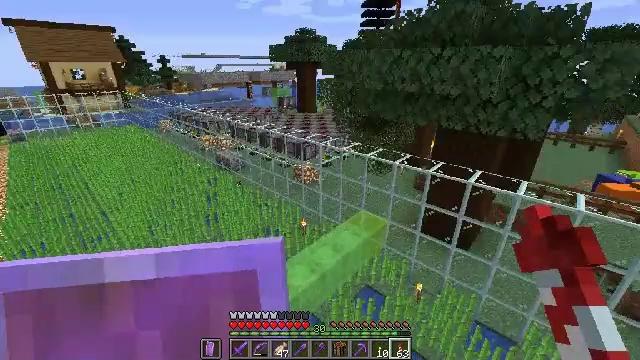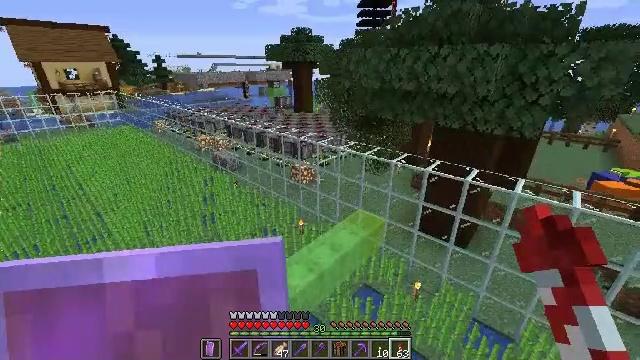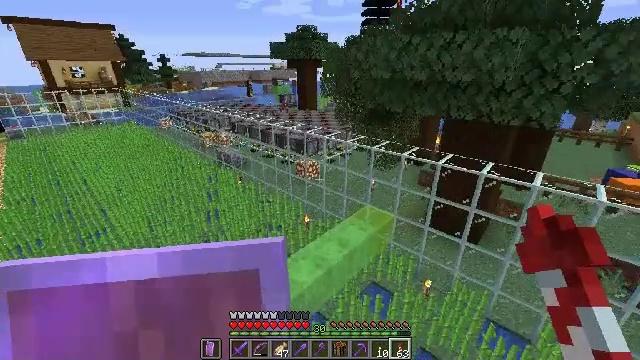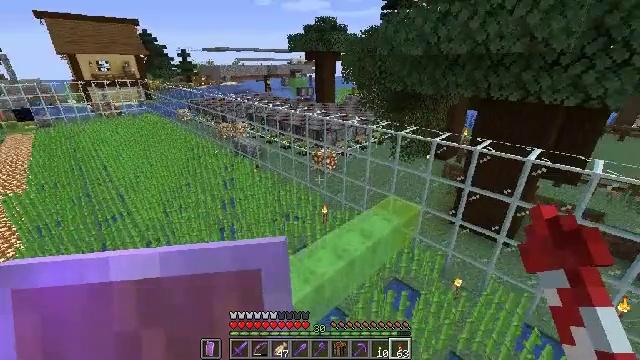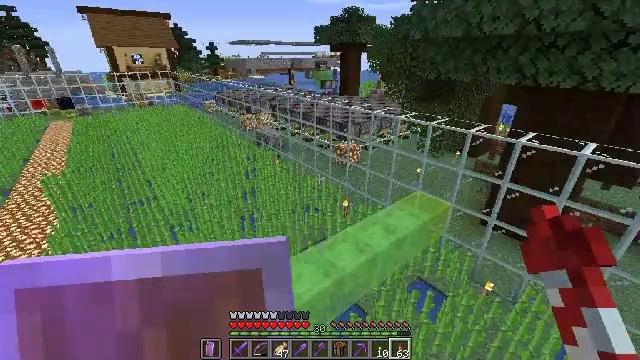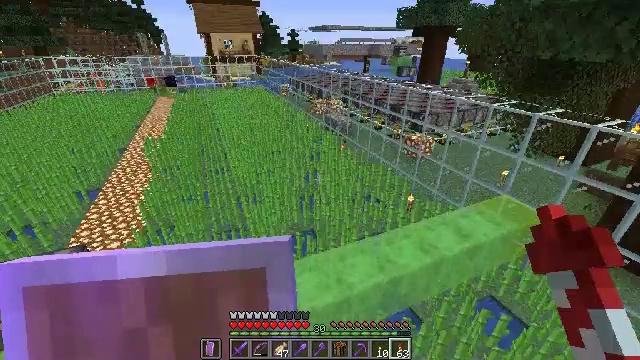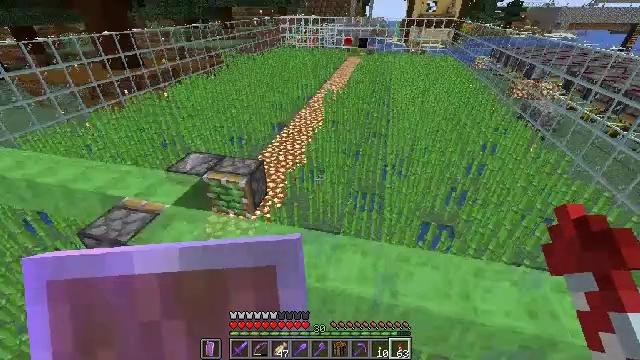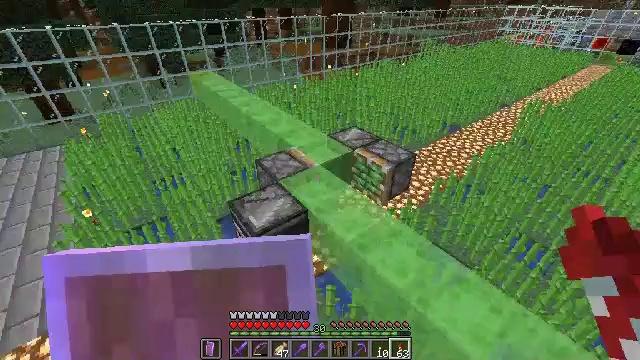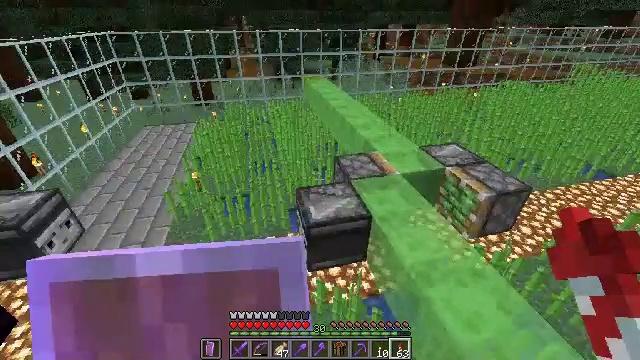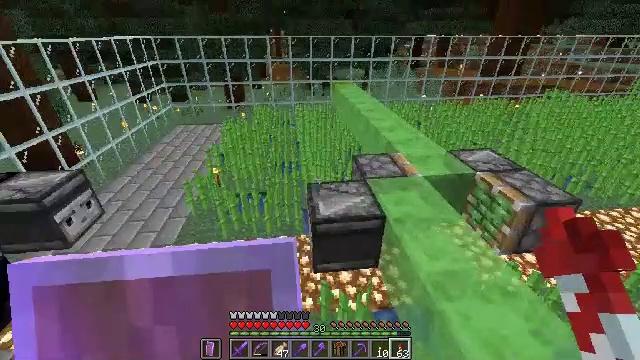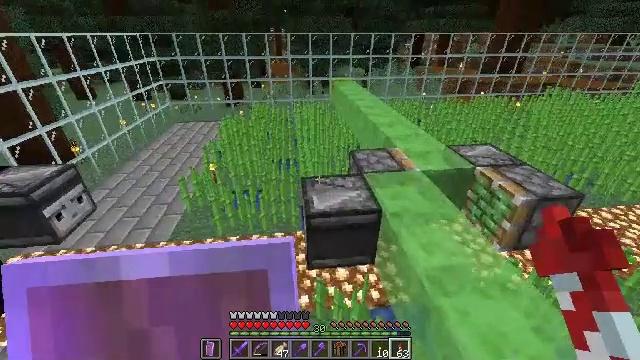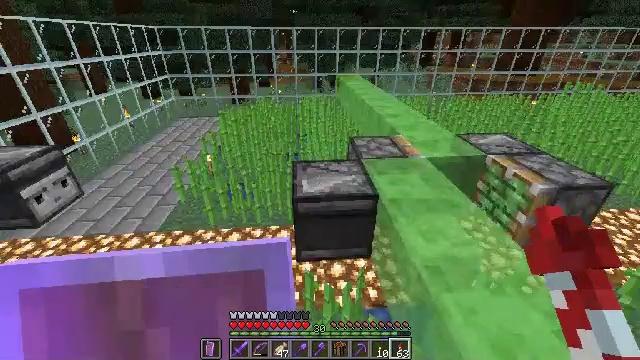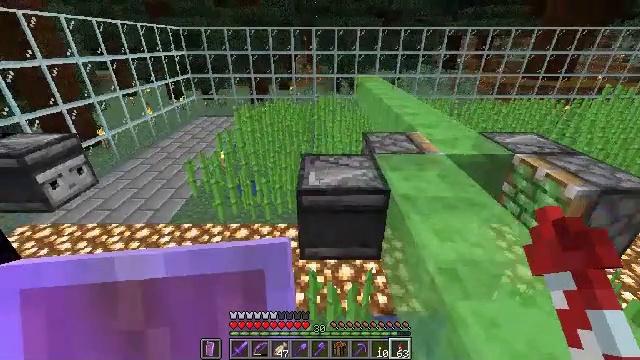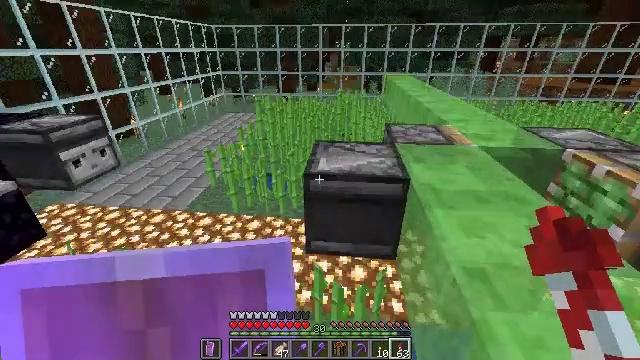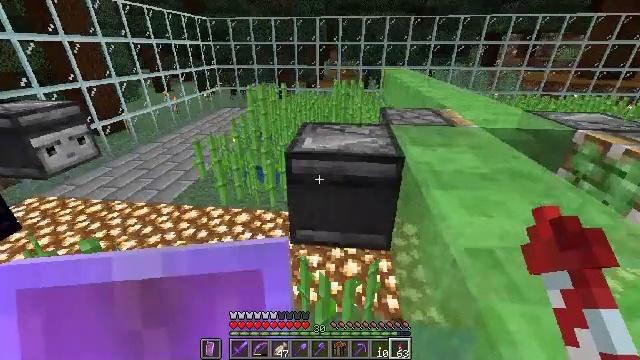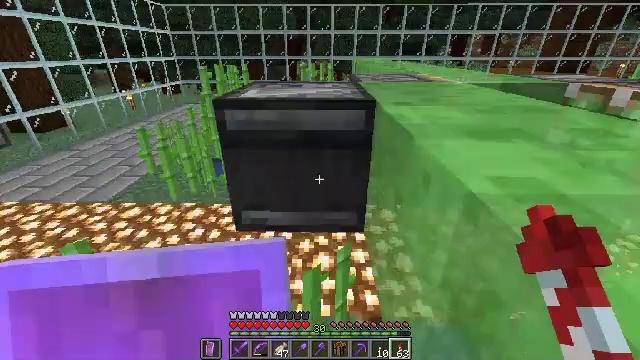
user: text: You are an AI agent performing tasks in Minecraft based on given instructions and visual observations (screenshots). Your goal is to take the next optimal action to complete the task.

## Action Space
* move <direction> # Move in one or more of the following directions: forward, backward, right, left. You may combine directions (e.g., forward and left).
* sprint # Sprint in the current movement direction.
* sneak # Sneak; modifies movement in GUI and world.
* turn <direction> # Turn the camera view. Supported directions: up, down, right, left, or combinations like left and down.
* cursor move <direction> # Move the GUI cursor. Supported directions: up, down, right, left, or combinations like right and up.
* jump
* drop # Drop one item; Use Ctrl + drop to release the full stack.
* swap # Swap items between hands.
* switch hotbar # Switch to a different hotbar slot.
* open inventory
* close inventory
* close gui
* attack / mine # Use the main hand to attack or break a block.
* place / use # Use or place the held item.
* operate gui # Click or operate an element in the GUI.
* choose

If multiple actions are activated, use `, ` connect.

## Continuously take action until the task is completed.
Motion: motion action
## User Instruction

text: Break the sticky piston to collect it.
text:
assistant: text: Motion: no_op
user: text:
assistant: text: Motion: no_op
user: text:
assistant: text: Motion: turn left
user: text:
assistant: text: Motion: turn left and down
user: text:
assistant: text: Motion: turn left and down
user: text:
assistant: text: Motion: turn left and down
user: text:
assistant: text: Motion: turn left and down
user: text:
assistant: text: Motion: turn left and up
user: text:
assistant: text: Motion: turn left and up
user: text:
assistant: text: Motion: no_op
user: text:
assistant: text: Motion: turn left
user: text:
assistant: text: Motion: turn left and up
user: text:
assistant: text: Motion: turn left
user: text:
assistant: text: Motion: no_op
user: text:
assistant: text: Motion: turn right
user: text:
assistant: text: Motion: turn right and up
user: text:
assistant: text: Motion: turn right and up
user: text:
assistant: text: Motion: sneak, turn right and up
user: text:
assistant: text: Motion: sneak
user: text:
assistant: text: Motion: sneak
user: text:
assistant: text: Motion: sneak
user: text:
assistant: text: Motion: sneak
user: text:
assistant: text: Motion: sneak
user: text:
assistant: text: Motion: sneak, turn right and up
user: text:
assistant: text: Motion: sneak, turn right and up
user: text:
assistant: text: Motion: sneak, turn right and up
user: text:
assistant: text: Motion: sneak, turn right and up
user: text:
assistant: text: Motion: sneak, turn right and up
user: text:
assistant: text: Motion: sneak, turn right and up
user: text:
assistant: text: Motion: sneak, turn right